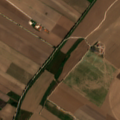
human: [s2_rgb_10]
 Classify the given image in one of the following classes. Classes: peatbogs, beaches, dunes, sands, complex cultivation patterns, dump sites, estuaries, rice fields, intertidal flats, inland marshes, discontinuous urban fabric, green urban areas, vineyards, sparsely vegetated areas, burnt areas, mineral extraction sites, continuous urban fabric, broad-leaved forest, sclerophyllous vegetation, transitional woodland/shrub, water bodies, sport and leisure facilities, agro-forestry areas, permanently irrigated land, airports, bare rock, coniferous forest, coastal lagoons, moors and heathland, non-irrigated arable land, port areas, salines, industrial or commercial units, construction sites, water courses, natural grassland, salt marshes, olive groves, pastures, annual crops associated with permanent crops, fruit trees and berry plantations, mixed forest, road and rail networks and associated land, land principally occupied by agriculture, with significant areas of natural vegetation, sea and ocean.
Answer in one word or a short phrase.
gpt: permanently irrigated land, vineyards